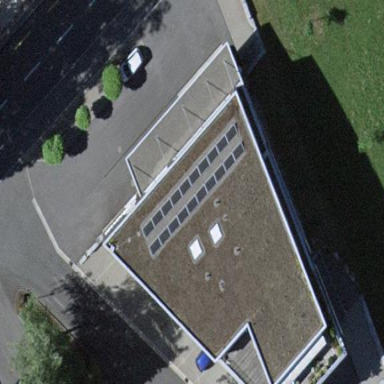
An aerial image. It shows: Solar power generator.